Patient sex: F
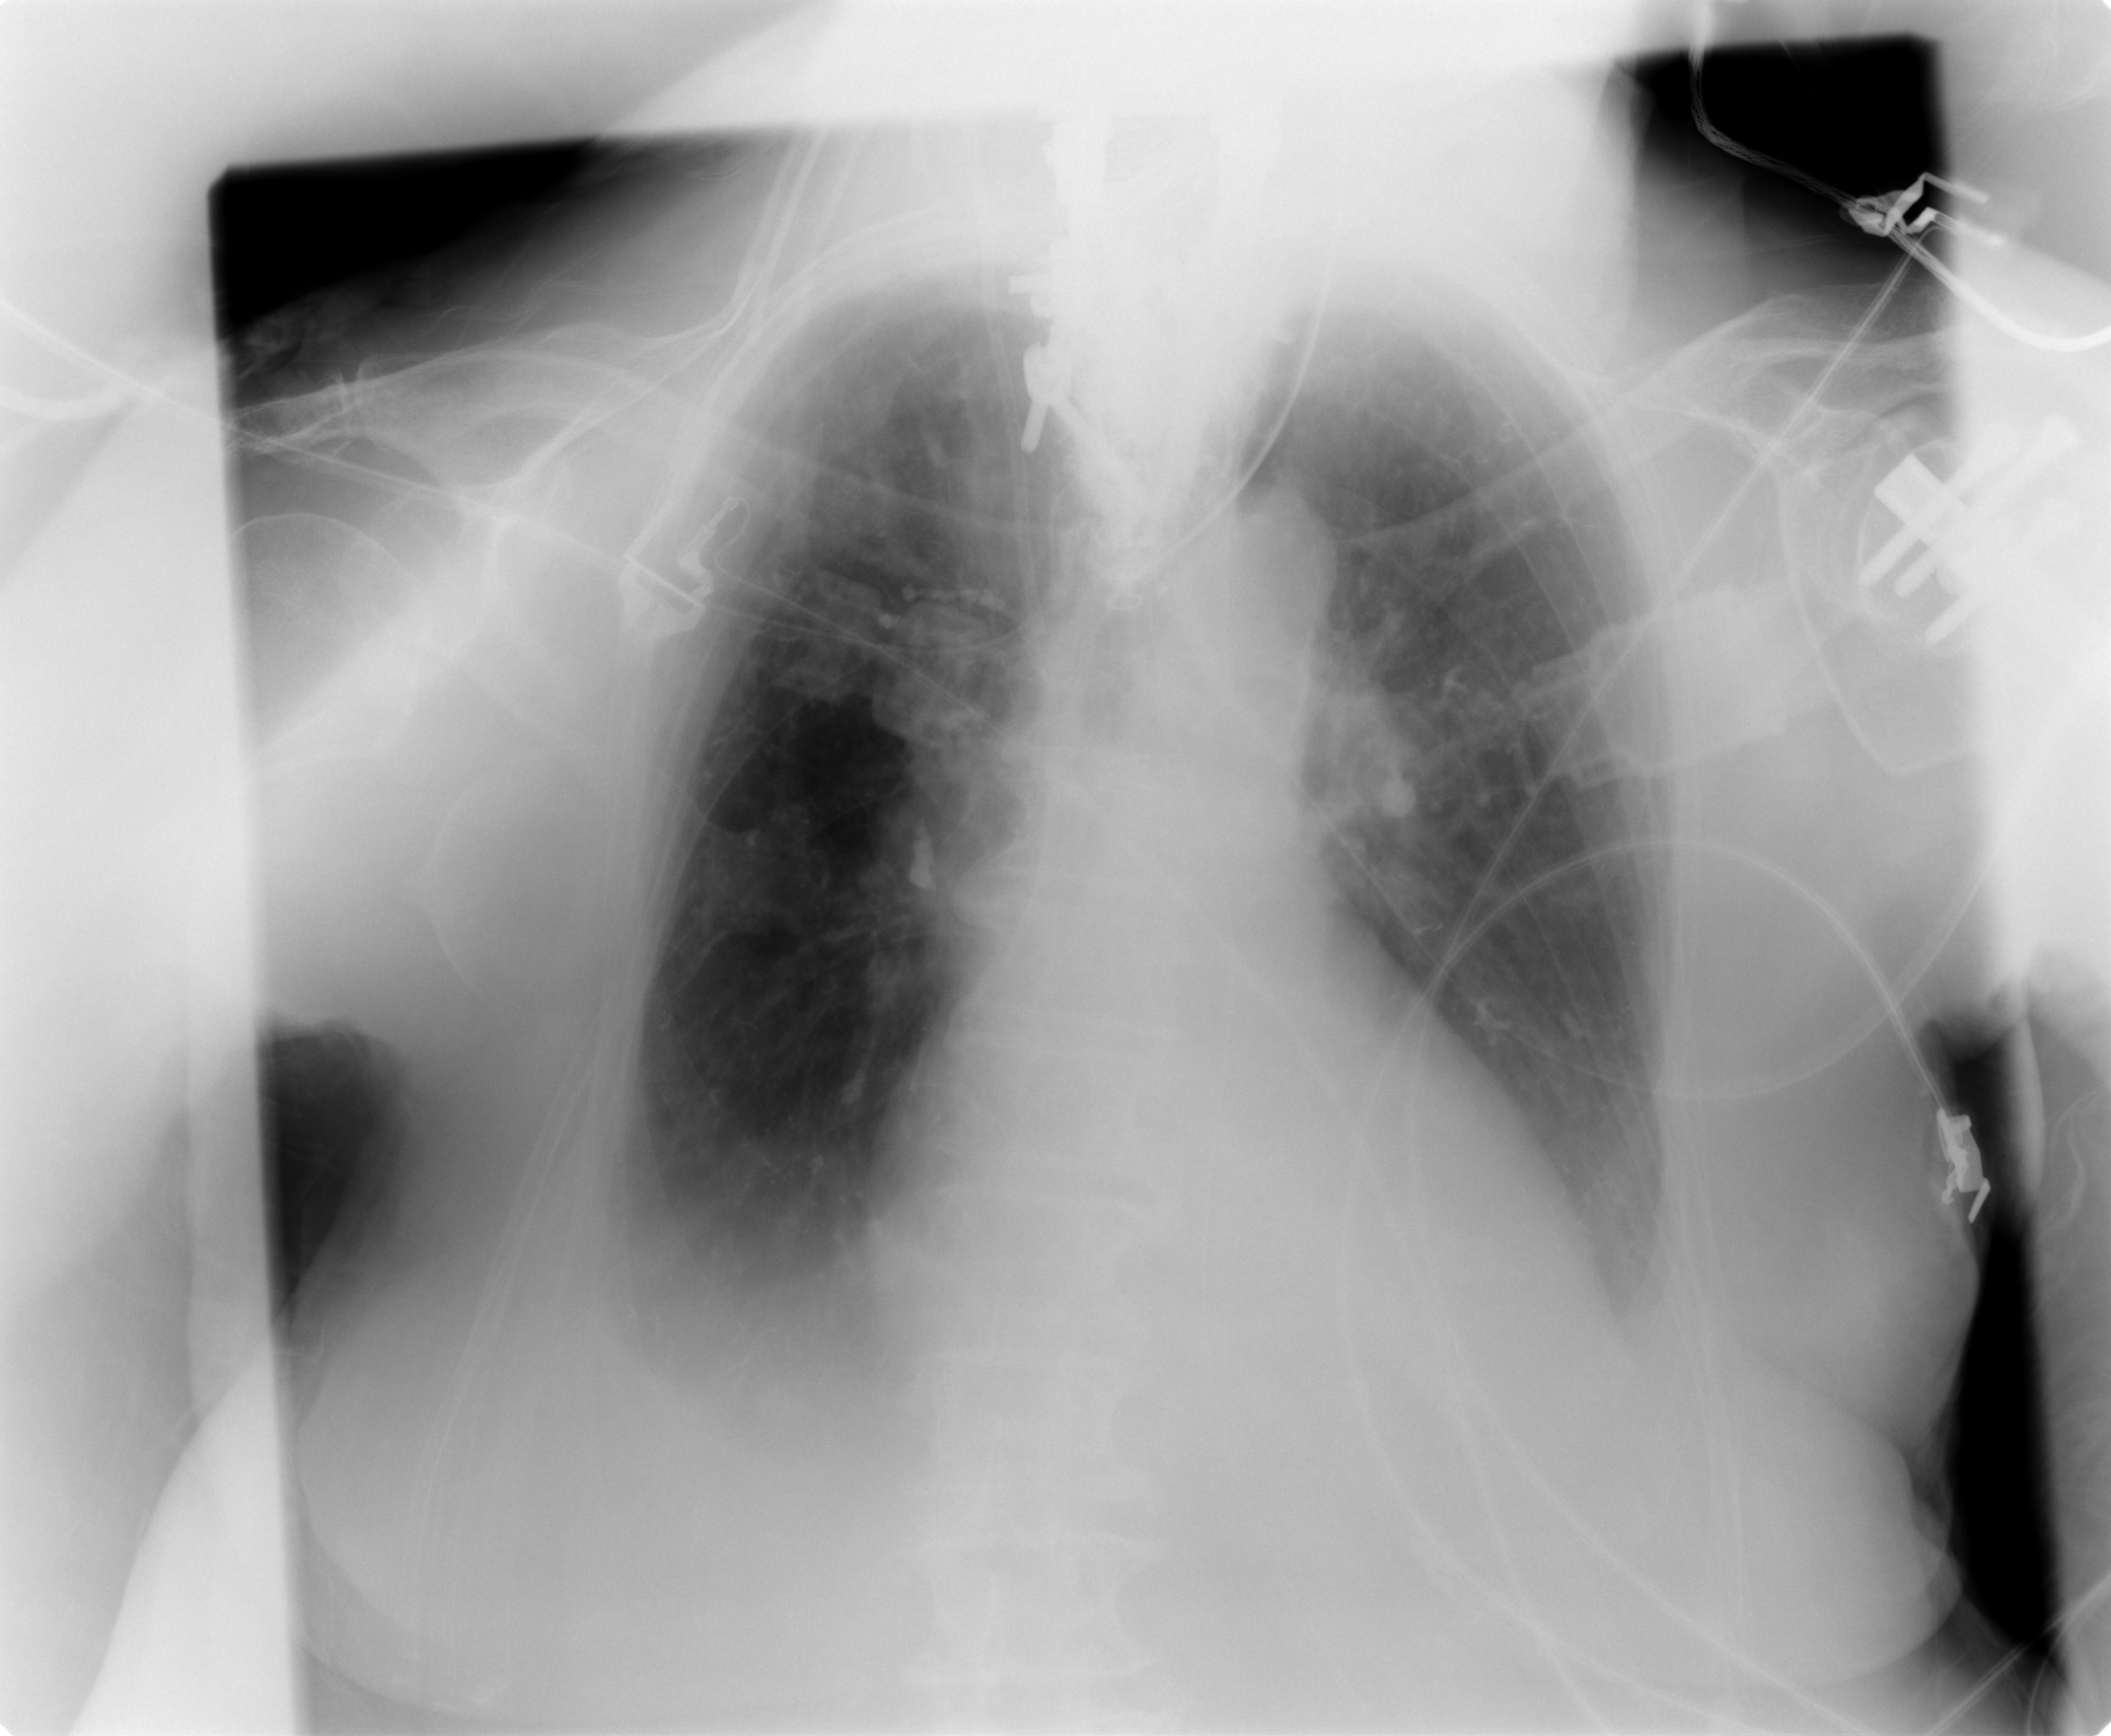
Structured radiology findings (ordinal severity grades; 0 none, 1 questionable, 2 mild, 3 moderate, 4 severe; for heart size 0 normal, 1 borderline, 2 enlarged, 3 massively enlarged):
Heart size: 2
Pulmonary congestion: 0
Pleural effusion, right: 2
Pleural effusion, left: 1
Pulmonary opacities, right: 0
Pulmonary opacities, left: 0
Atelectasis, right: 2
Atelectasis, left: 2